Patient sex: F
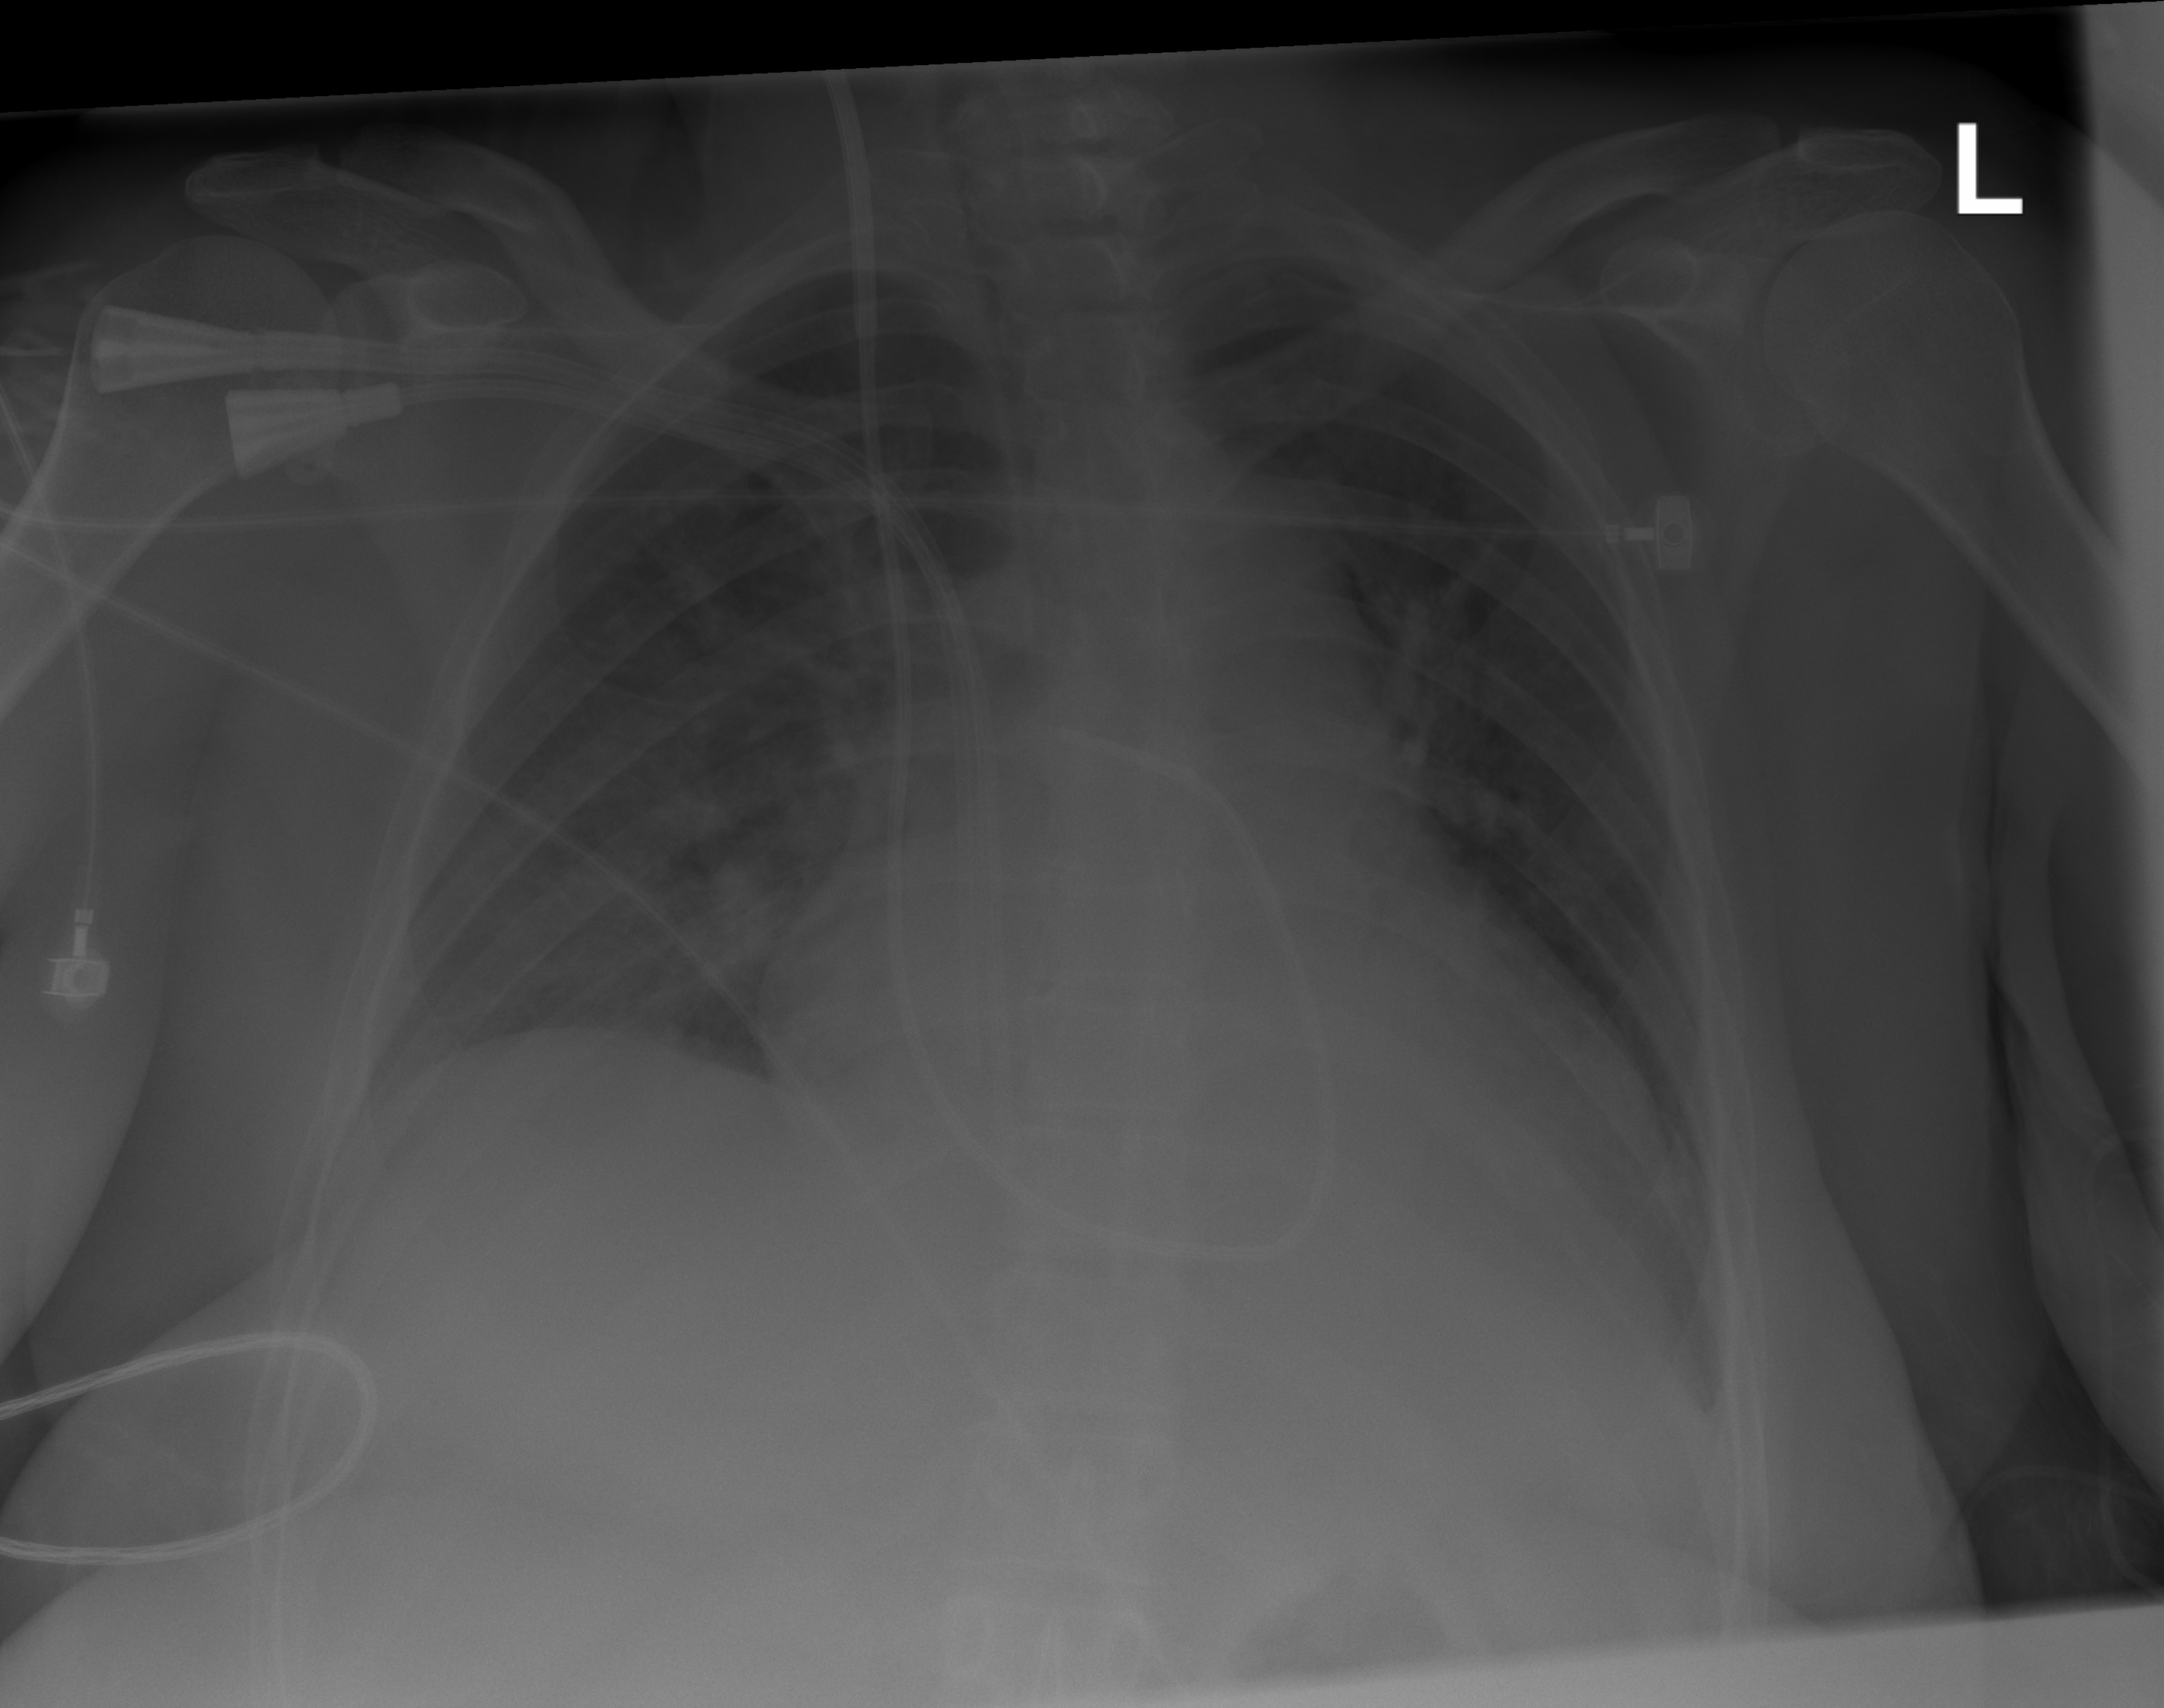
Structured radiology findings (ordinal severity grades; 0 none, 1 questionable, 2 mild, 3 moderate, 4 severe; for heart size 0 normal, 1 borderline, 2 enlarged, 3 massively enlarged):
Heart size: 1
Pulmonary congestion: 0
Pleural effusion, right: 0
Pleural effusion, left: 2
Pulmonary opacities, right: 0
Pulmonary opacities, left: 0
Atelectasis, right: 0
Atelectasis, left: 1